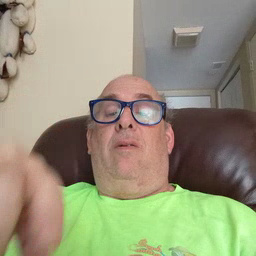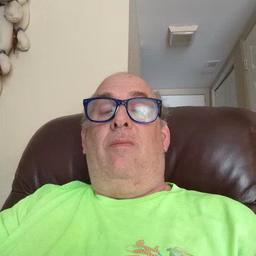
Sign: lamp